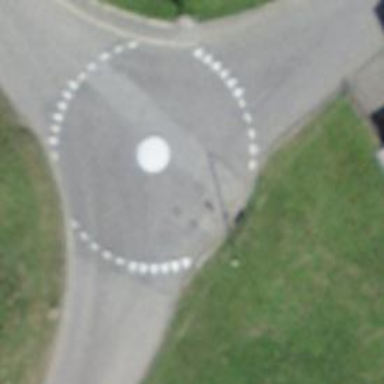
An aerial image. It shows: Mini roundabout on the road.